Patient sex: M
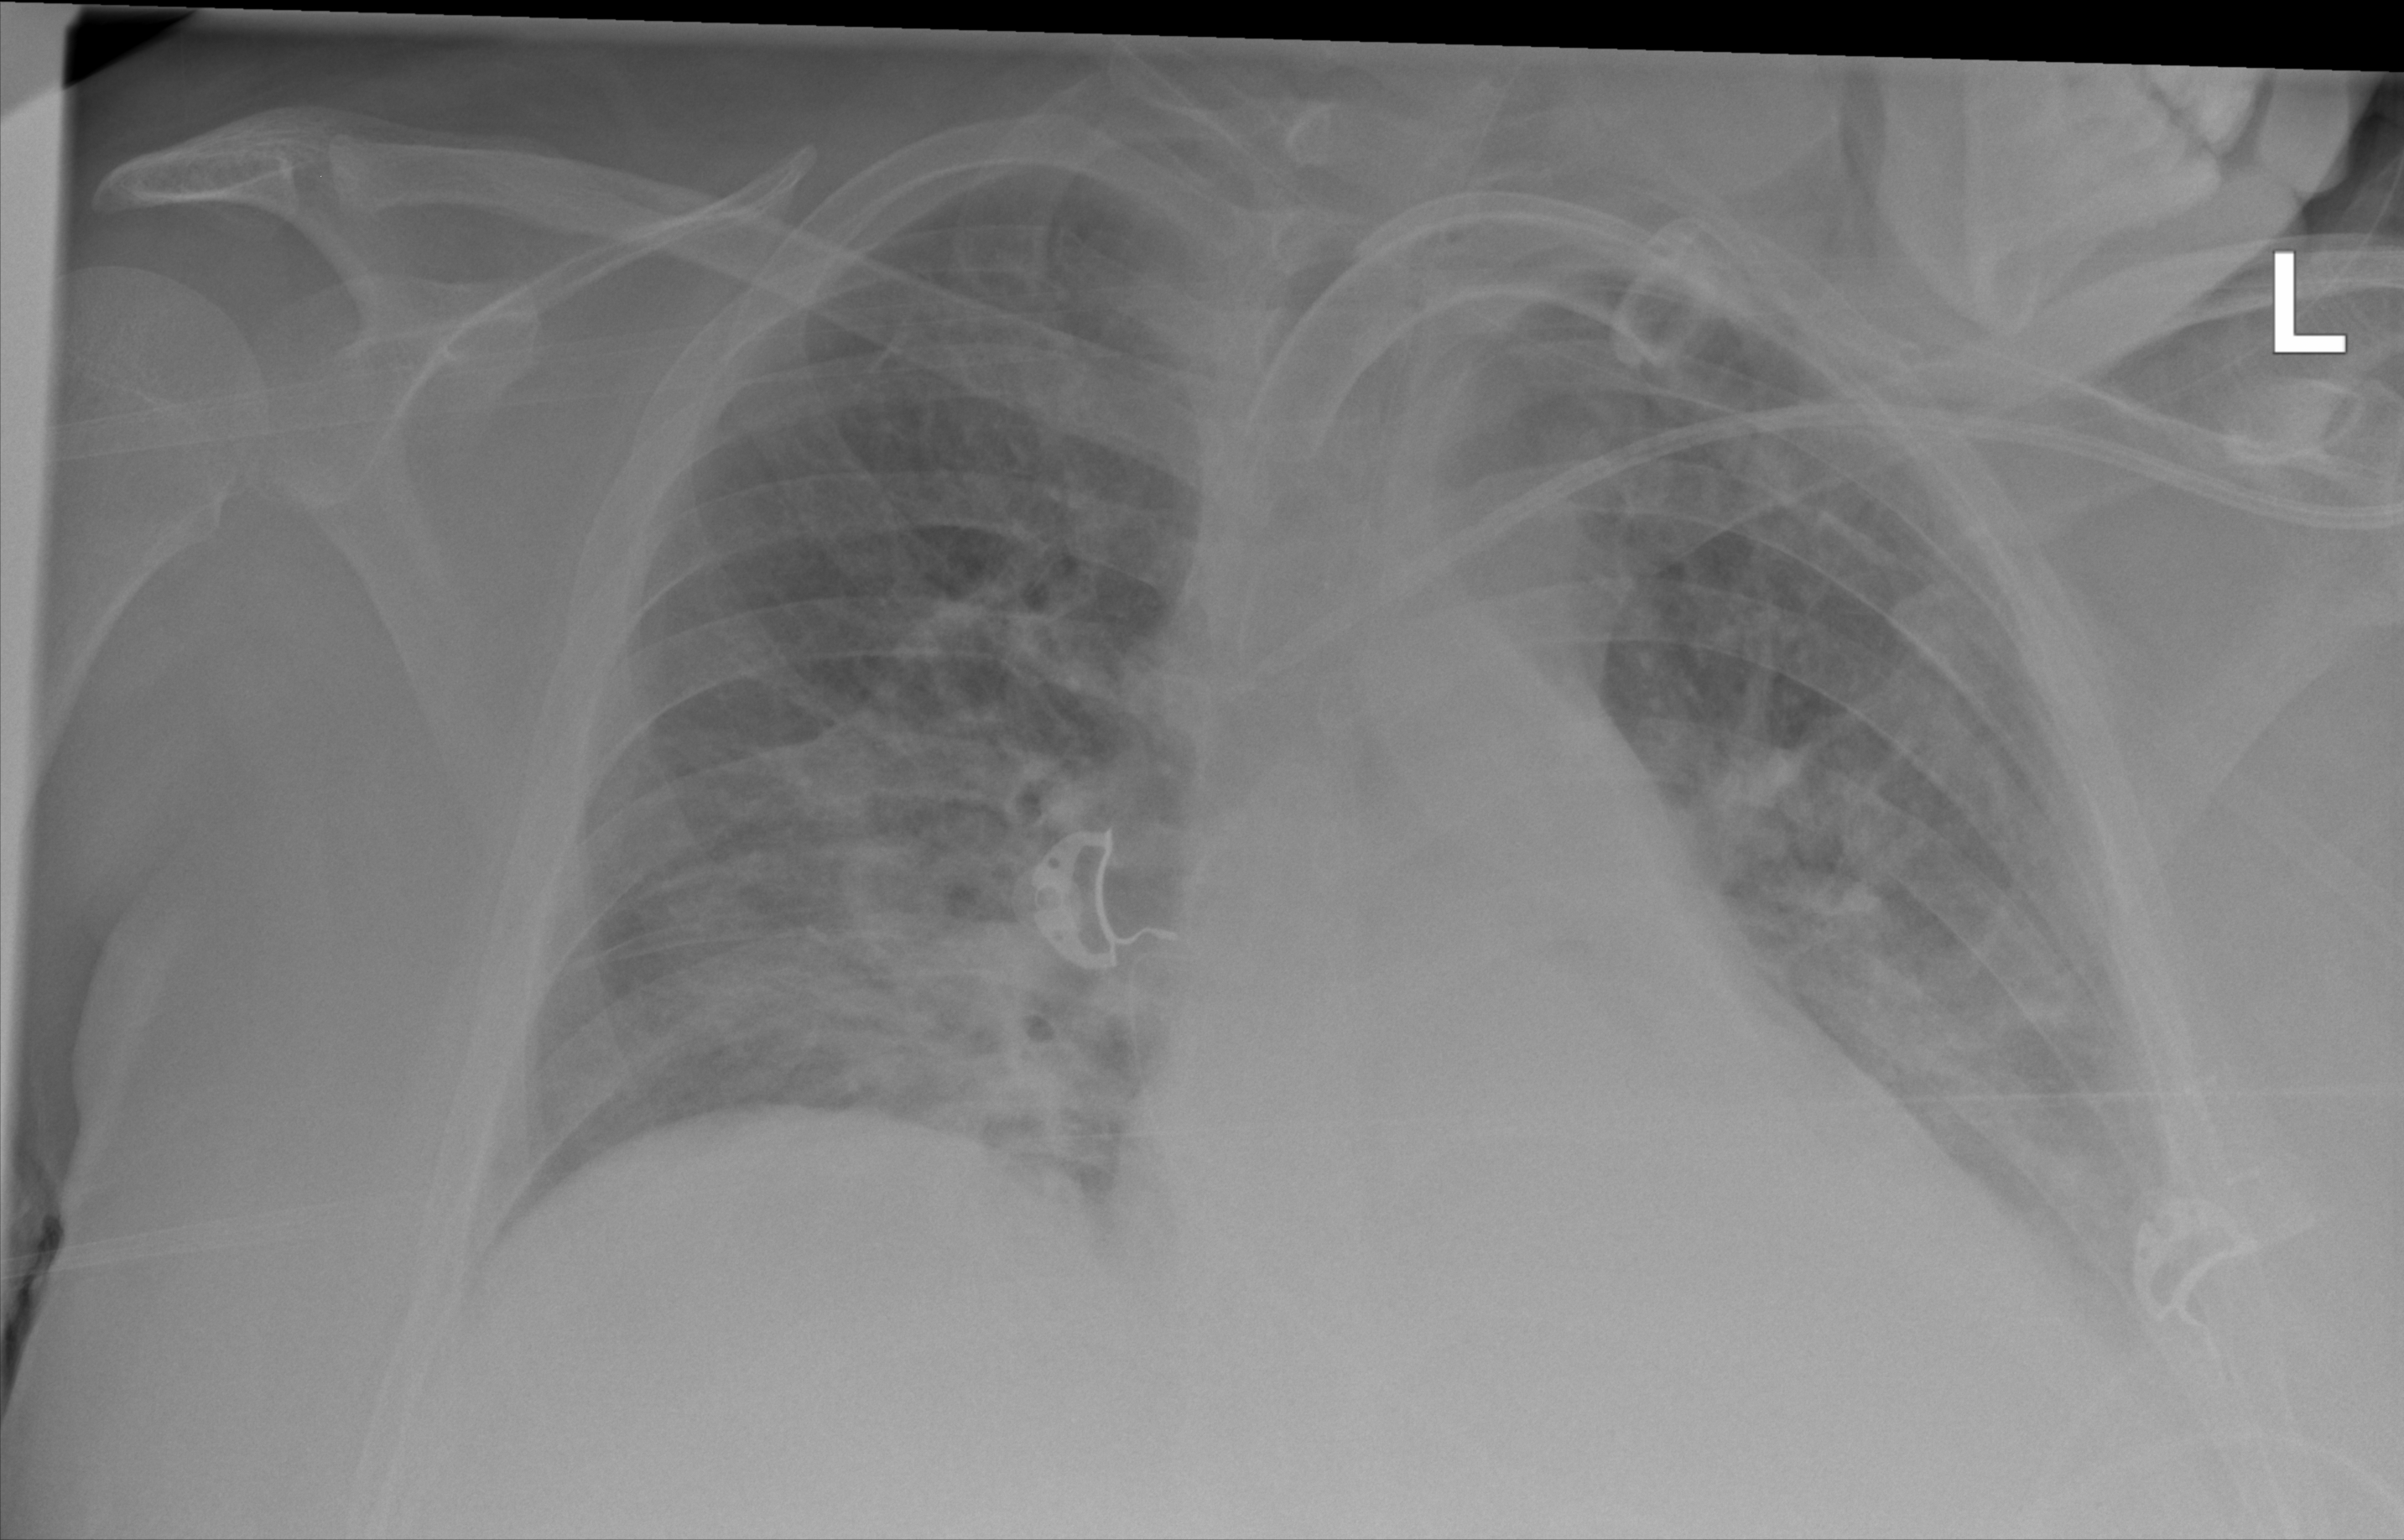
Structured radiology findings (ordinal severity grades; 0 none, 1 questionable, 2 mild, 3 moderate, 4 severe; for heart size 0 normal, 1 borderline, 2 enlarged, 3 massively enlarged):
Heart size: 2
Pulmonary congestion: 2
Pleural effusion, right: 0
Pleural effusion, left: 2
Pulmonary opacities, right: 2
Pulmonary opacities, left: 2
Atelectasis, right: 2
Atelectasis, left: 2